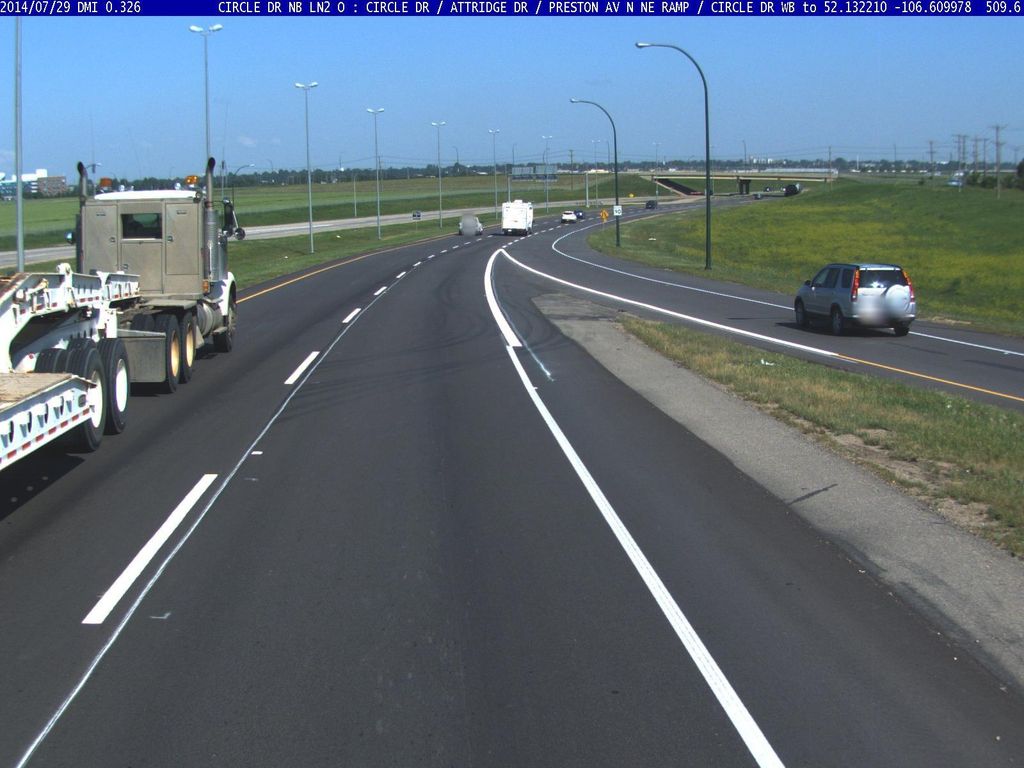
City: saskatoon